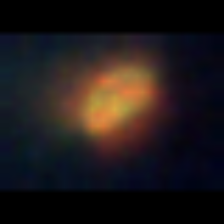
Taxon: NanoPlankton
Group: Other